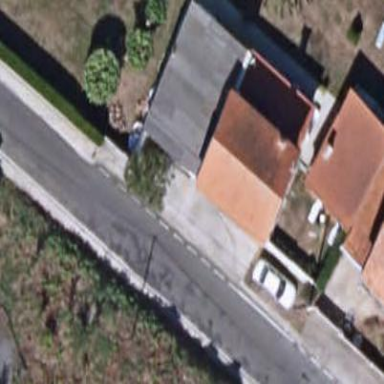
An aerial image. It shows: Garage.